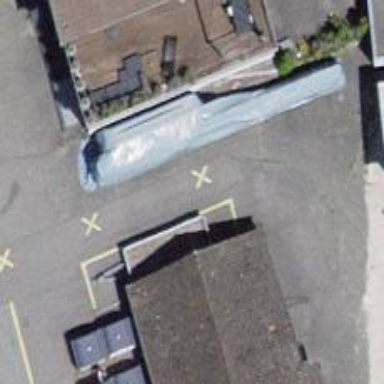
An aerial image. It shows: Building with flat roof.